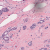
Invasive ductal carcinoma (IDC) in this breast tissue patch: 1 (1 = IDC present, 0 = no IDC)